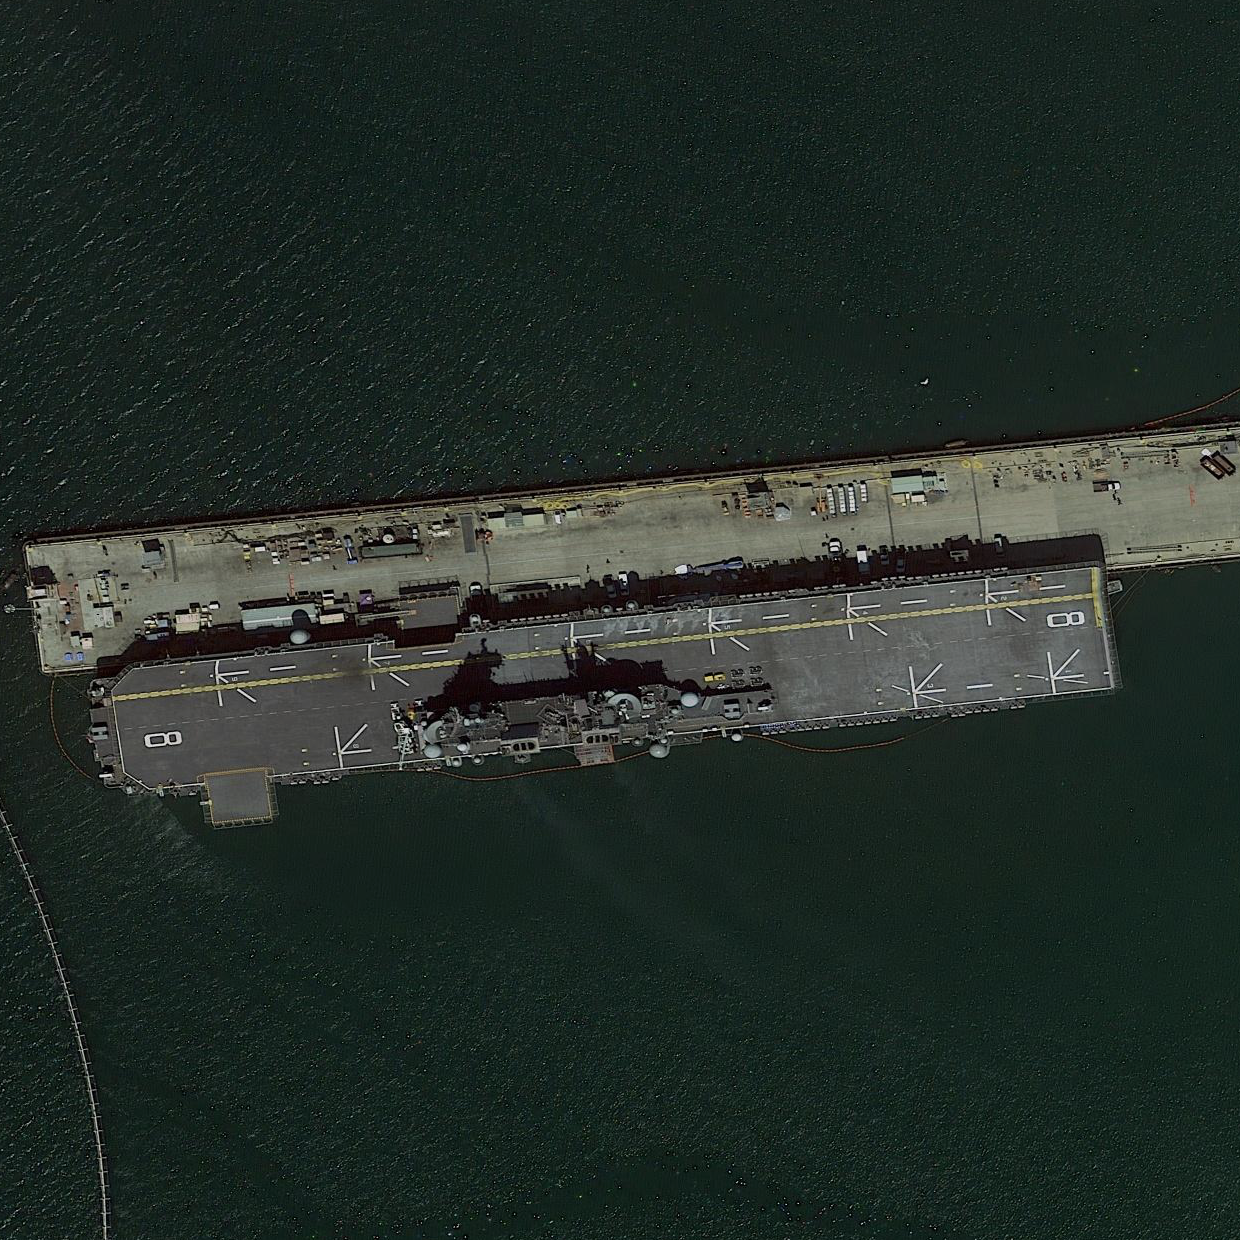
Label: assault